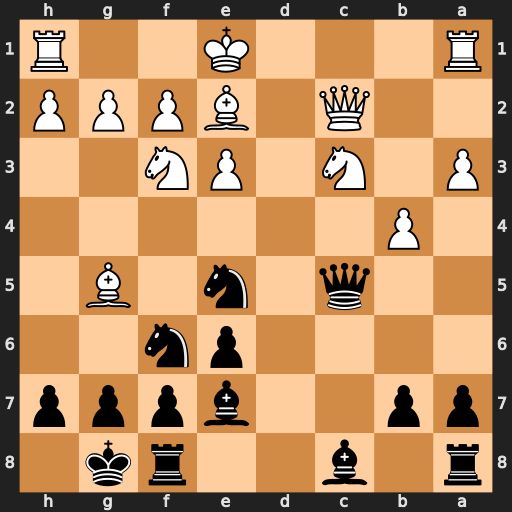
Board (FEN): r1b2rk1/pp2bppp/4pn2/2q1n1B1/1P6/P1N1PN2/2Q1BPPP/R3K2R
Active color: b
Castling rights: KQ
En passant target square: -
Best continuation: Nxf3+ Bxf3 Qxg5